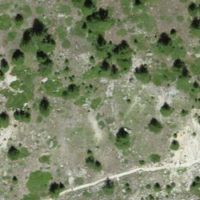
EUNIS habitat code: 31
Species observed at this site:
Hesperia comma
Lysandra coridon
Erebia euryale
Erebia tyndarus
Gonepteryx rhamni
Gypaetus barbatus
Emberiza cia
Melanargia galathea
Erebia melampus
Aglais urticae
Parnassius apollo